Field crop: tomato
Growth stage: 1
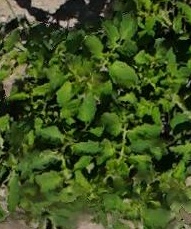
Species: tomato